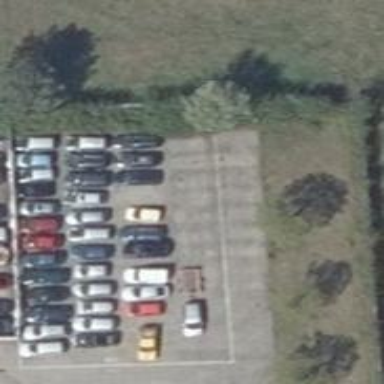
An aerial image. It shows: Road serving as parking aisle.